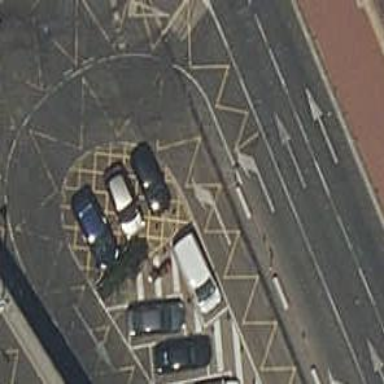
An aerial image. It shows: Bollard barrier.